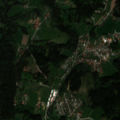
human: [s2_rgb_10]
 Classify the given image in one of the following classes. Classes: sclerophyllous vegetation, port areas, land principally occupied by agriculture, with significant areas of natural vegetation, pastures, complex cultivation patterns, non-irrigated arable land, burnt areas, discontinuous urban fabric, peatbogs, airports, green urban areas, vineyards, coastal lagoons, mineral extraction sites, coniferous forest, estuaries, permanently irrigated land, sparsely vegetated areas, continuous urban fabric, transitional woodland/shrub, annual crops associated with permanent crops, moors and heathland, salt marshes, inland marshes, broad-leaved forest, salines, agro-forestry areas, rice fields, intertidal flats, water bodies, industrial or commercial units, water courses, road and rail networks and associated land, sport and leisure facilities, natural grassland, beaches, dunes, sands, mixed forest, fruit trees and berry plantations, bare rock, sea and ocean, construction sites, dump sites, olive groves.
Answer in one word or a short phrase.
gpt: discontinuous urban fabric, pastures, complex cultivation patterns, mixed forest